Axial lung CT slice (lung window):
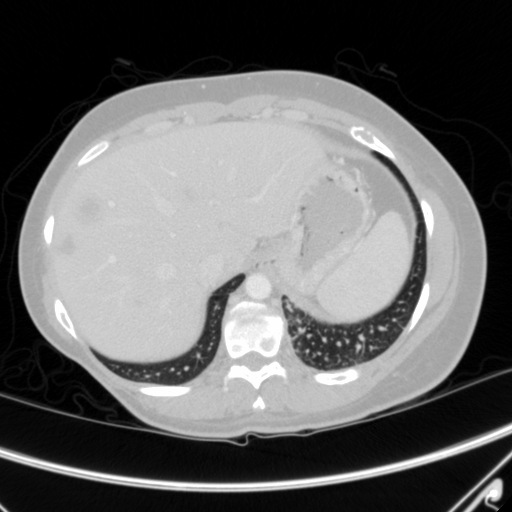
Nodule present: no